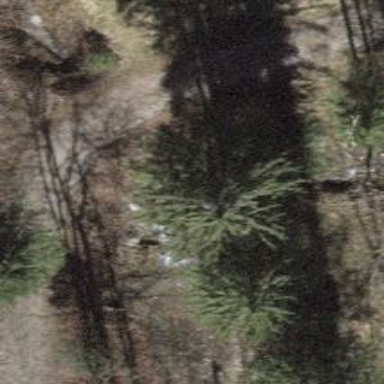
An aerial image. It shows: Culvert tunnel.